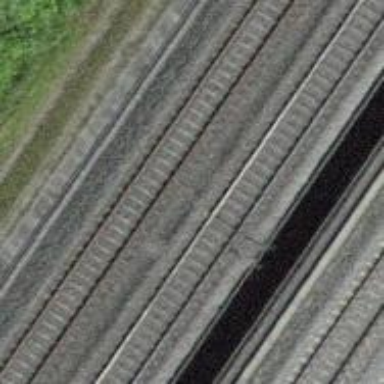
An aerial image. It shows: Single-track railway with electrified contact lines.